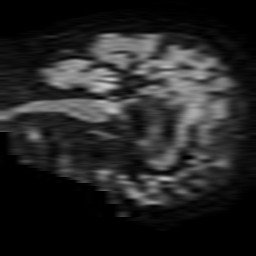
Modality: TRACE
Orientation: sagittal
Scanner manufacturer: philips
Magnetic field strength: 1.5 T
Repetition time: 3.689 s
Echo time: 0.09411 s